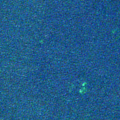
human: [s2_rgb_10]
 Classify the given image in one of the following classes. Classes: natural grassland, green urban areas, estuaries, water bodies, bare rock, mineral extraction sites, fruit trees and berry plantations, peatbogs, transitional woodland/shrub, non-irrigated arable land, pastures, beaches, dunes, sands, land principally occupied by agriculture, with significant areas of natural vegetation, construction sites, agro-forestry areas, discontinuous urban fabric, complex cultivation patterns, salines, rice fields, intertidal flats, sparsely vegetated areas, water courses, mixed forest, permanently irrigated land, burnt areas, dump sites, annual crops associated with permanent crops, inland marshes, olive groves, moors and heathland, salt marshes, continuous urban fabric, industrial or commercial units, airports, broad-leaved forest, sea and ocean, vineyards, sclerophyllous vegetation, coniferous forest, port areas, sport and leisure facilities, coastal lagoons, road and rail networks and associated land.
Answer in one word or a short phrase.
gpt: sea and ocean